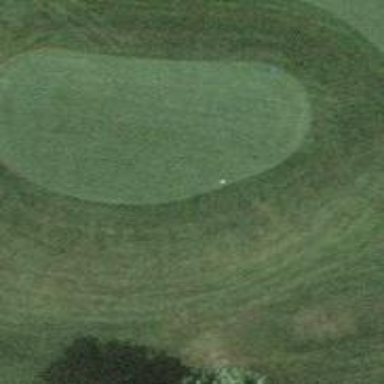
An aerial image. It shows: Golf tee on grassy land.